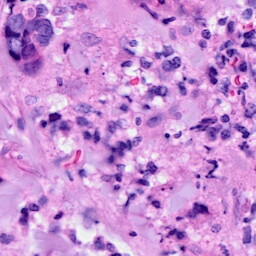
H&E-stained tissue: Breast